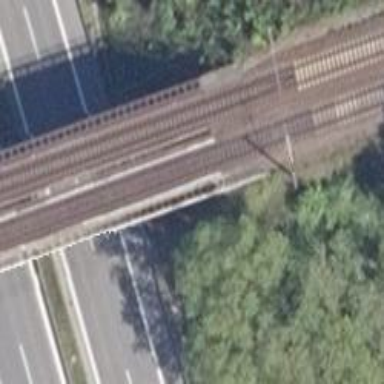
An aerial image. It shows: Bridge over electrified railway with contact line.